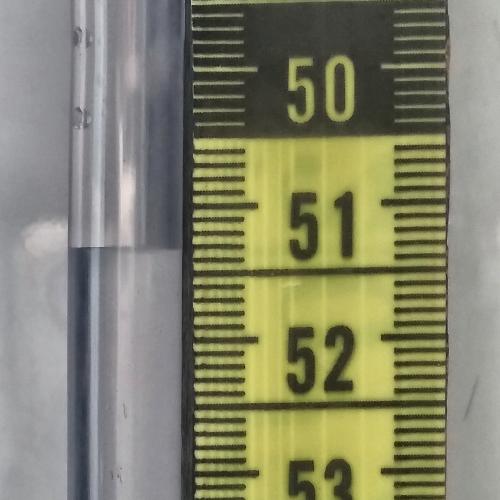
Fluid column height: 51.3 cm